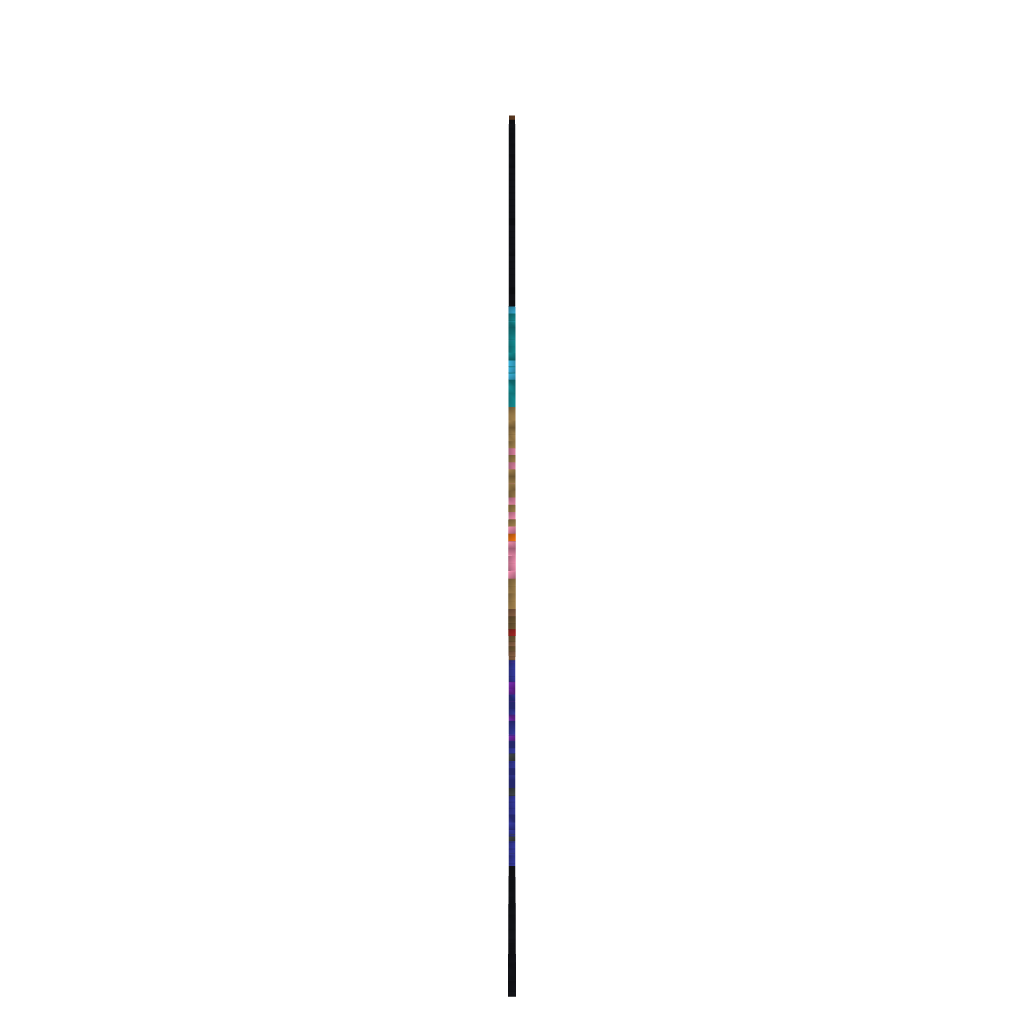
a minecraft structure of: Animated Steve Pixel Art